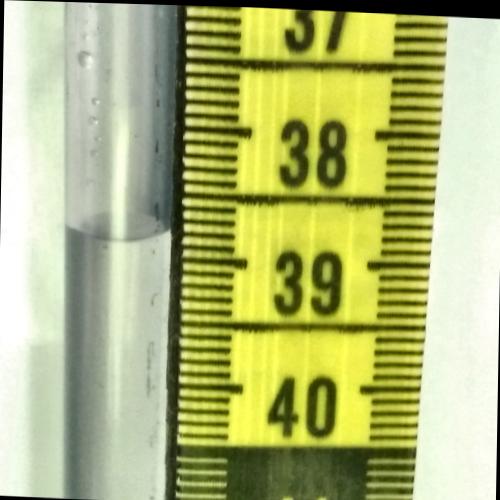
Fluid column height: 38.8 cm